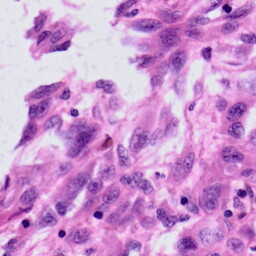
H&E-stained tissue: Skin